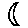
Label: moon